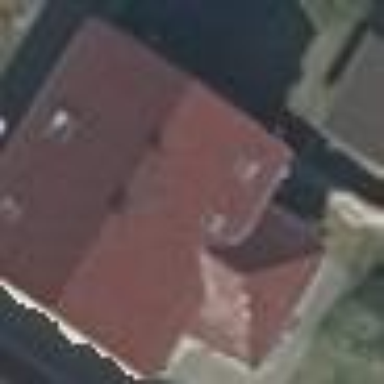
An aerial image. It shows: House with multiple building parts.